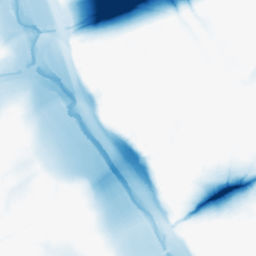
Category: morphological
Decomposition family: morphological
Decomposition parameters: operation: closing
size: 50
Upsampling method: bicubic
Upsampling parameters: scale: 8
Upsampling scale: 8